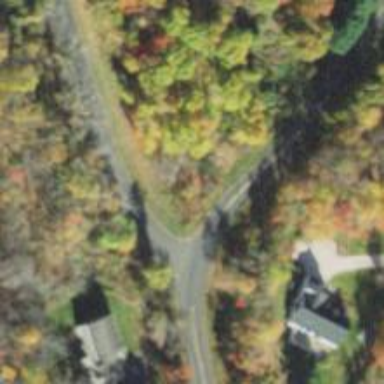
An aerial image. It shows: Road with stop sign.